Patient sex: F
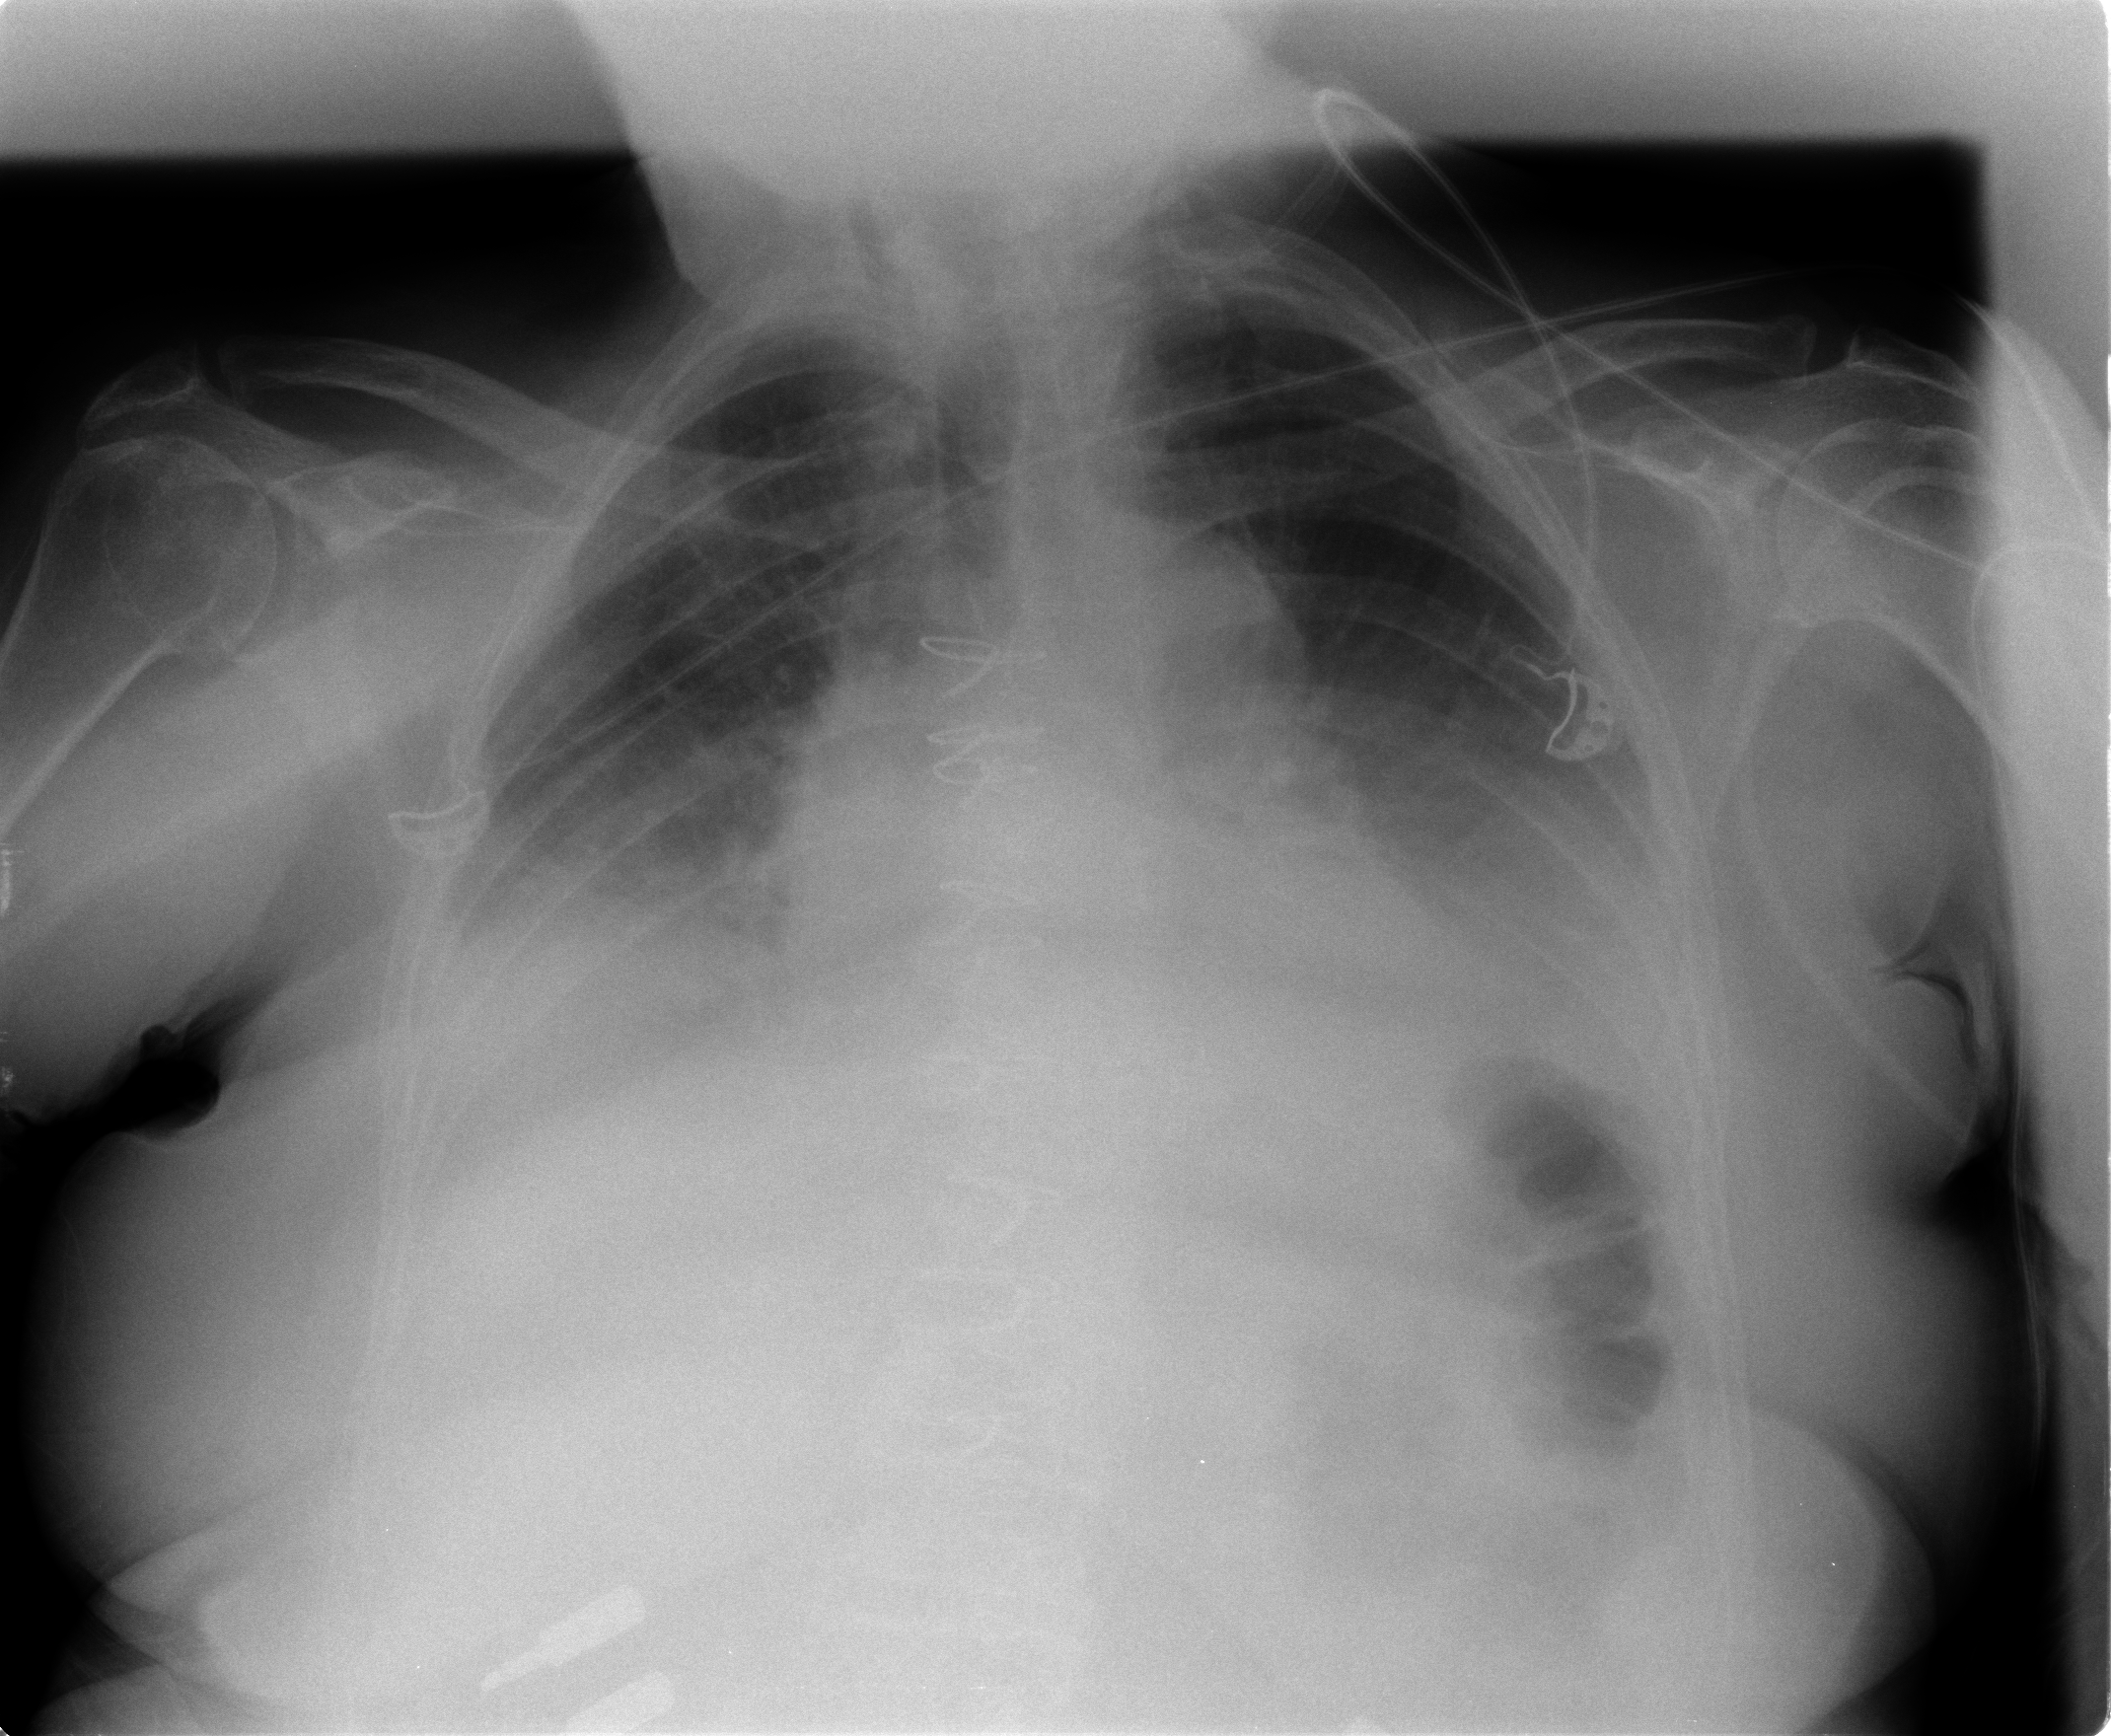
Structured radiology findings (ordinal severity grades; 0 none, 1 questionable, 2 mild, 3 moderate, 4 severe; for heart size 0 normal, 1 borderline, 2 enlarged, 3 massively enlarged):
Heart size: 2
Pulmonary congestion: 2
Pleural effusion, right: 2
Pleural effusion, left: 2
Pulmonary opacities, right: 0
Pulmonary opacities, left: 0
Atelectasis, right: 2
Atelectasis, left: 2